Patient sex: M
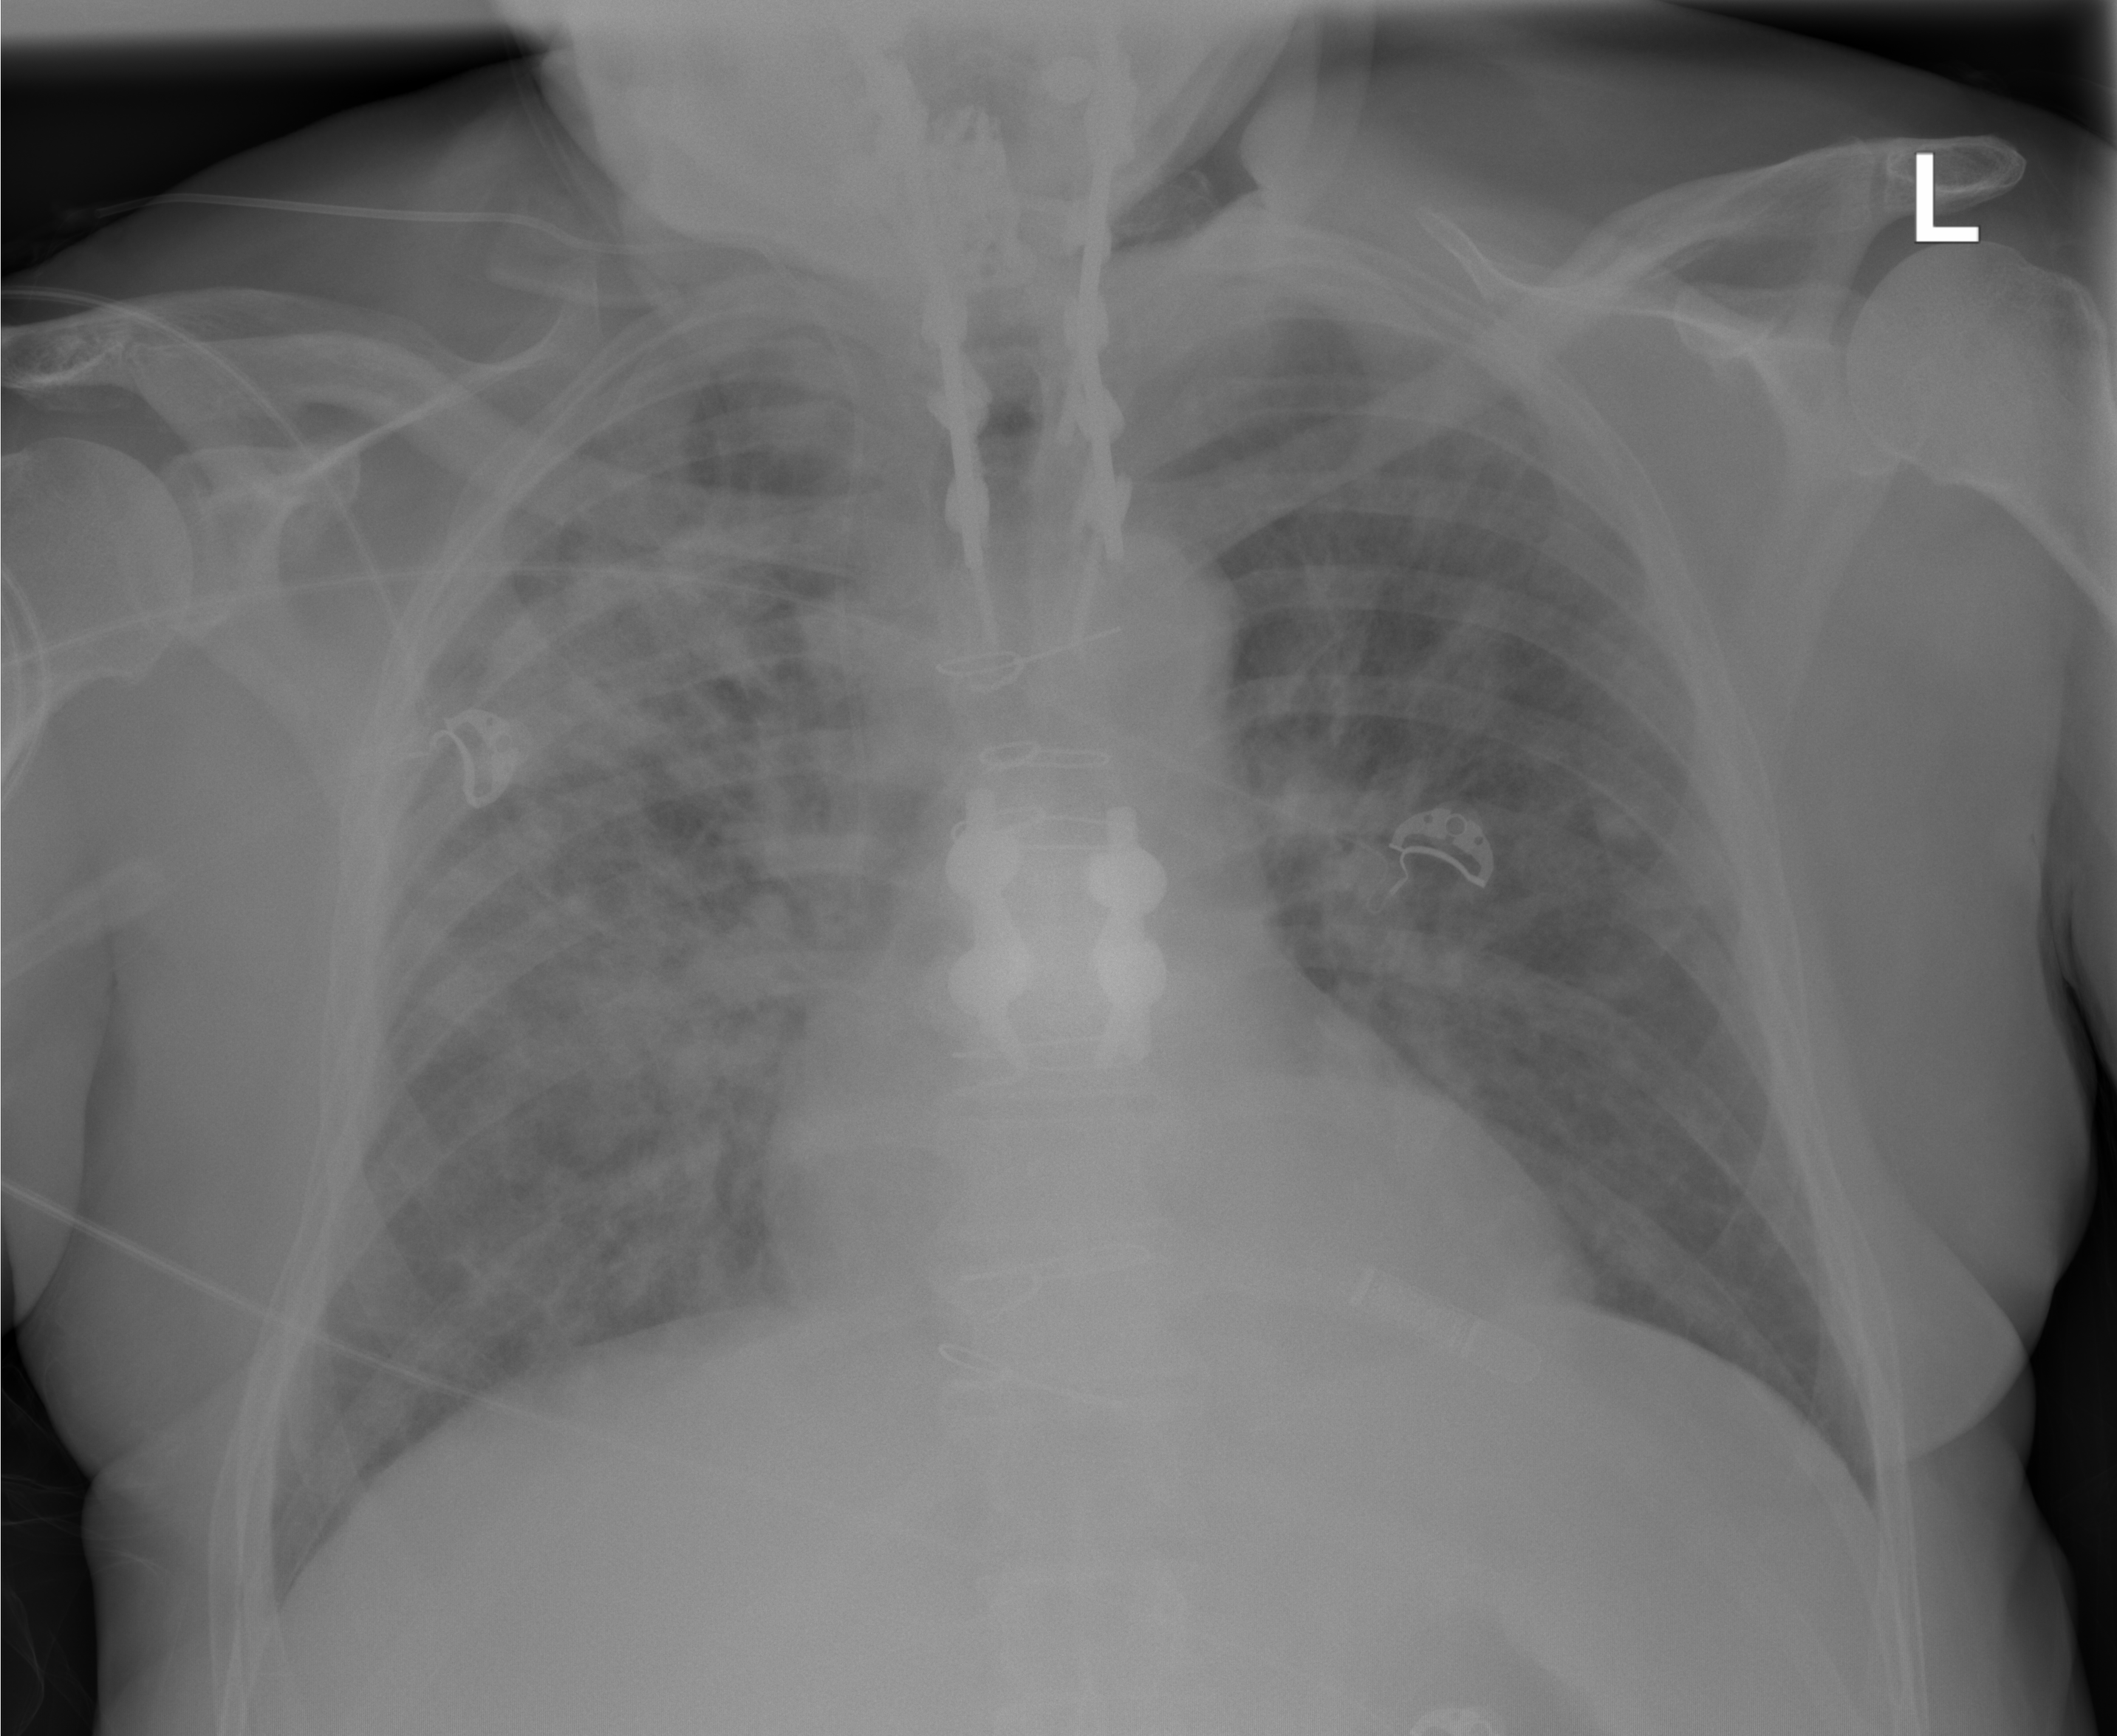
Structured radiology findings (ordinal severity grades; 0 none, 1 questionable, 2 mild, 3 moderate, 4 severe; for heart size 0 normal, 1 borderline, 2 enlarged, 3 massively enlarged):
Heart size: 0
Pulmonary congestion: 1
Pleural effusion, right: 0
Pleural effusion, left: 0
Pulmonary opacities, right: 3
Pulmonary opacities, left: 2
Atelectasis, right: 0
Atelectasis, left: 0